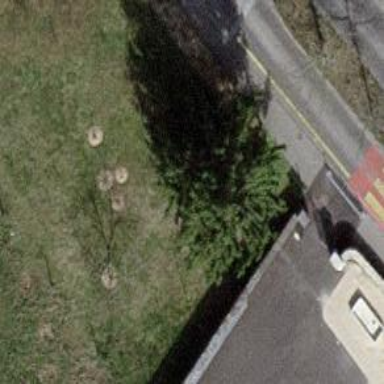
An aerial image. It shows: Evergreen tree with needle-leaved leaves.